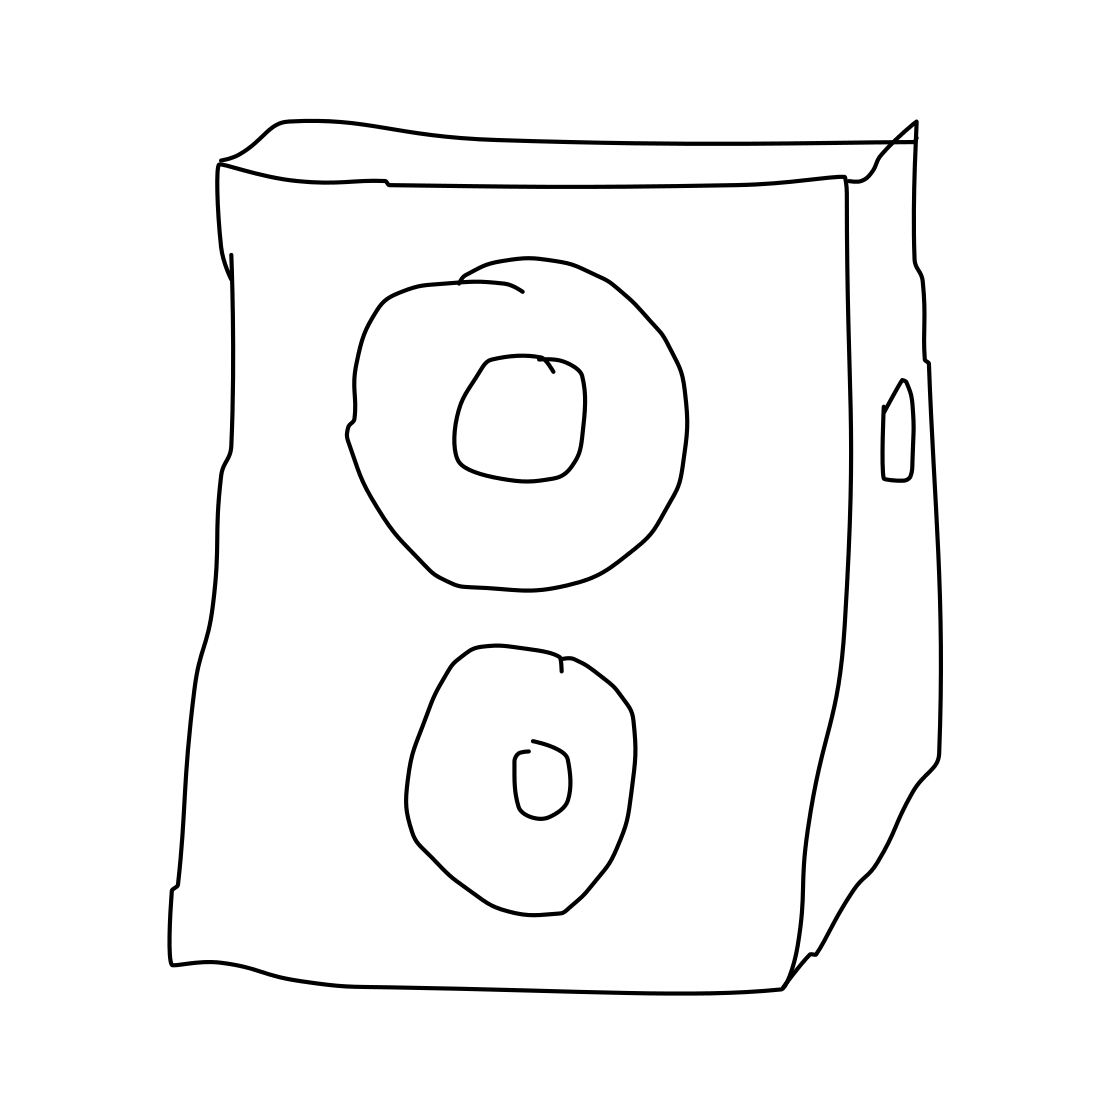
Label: loudspeaker